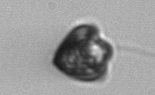
Label: Pyramimonas_longicauda